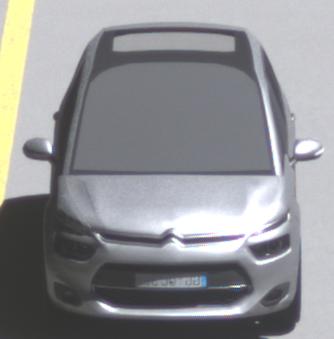
Make: Citroen
Model: Grand C4 Picasso VTi 120
Detailed model: Grand C4 Picasso (II)
Model produced from: 2013/10
Model produced until: 2015/02
Doors: 5
Color: white
Road condition: dry road
Daytime: midday
Contrast: high contrast